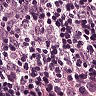
Metastatic tissue present: yes